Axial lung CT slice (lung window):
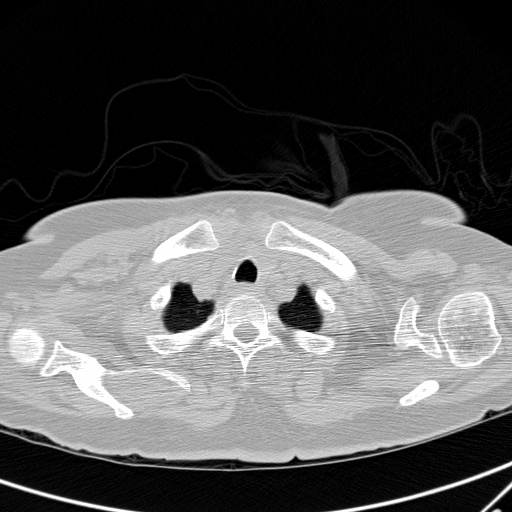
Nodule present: no